Question: In my application I have activities of 2 types, Hotel and Restaurant which I have implemented as abstract classes. I need to call a method which is on the HotelClass but the IDE tells me to create a method in abstractActivity. If I do this, it will create a duplicate method. How can I resolve this?
'''
package pt;
public class HotelClass extends AbstractActivity {
private int starClass;
private int price; //preco medio por noite
// Basic Account Constructor
public HotelClass(String city, String name, String description, String address, int starClass, int price, String owner) {
super(city, name, description, address, owner); // chamada construtor super-class
this.starClass = starClass;
this.price = price;
}
public int getStar(){
return this.starClass;
}
public int getPrice(){
return this.price;
}
}
'''

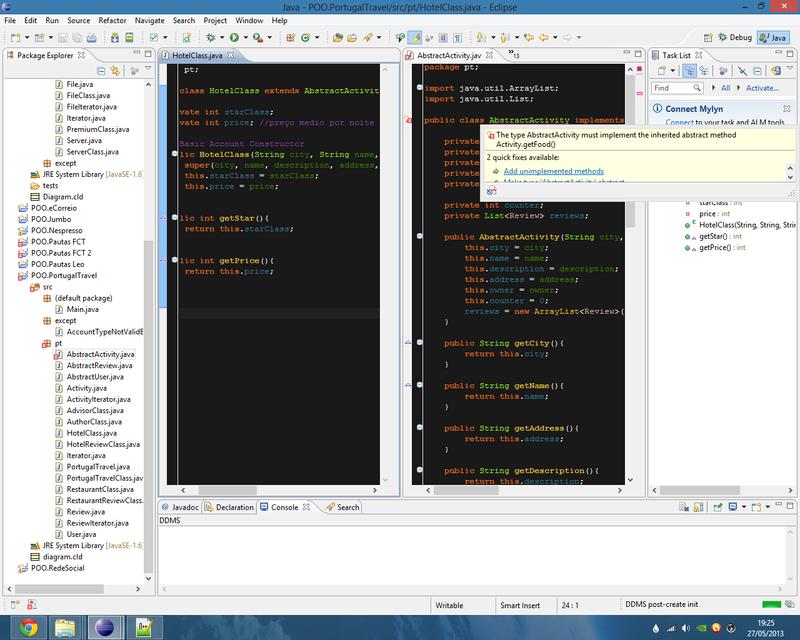
Answer: class 'AbstractActivity' is not 'abstract'. This is why the IDE is asking you to implement those methods. If you declare it as abstract, then you won't have this problem.
'''
public abstract class AbstractActivity implements ...
'''
To make things clearer:
The abstract class 'AbstractActivity' is a base class that will not be instantiated, it is there in order to put functionality that is common in the concrete classes 'HotelClass' and 'RestaurantClass'.
An abstract class does not need to have implemented all the methods declared by the interaces it implements. But a concrete class must provide implementation to all methods of the interfaces it implements. This is why 'AbstractActivity' does not need to have implementation of all the methods declared by the interfaces it implements. But the concrete classes (the ones that are instantiated) need to know how they will implement the interface, so they need implementation for all methods. Some method implementations could be provided by their superclass.